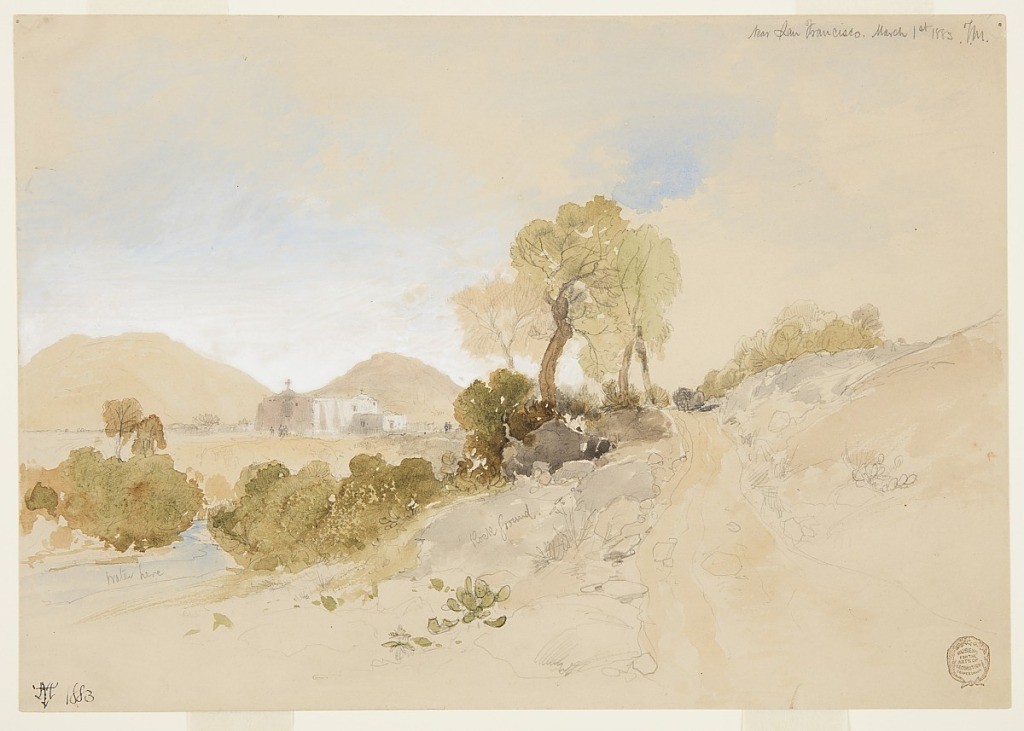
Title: Near San Francisco, Mexico
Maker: Thomas Moran, American, b. Britain, 1837–1926
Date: March 1, 1883
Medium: Brush and watercolor, white gouache, graphite on tan paper
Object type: Drawing
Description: Horizontal view of a cart road leading straight back over rocky rise of ground to a wagon at crest in rear ground.  In left foreground are a stream and low bushes, followed by trees.  Mission church silhouetted against two bare mountains in left rear ground.